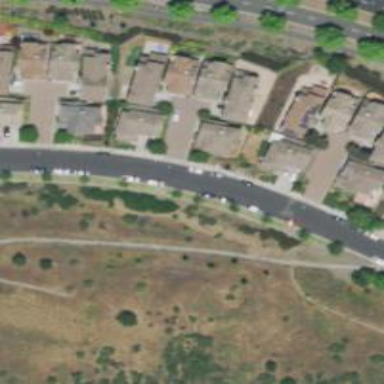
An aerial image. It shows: Residential road with sidewalk on the left.